Interaction volume radius: 10 \u00c5
Interaction volume height: 30 \u00c5
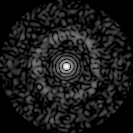
Disorder parameter: 0.8212